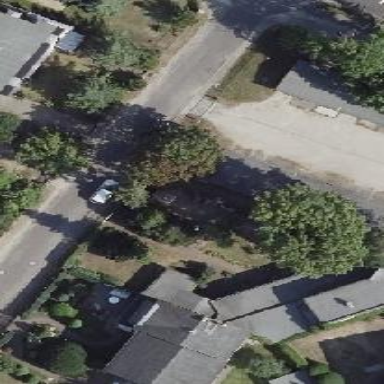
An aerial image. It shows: Group of garages.